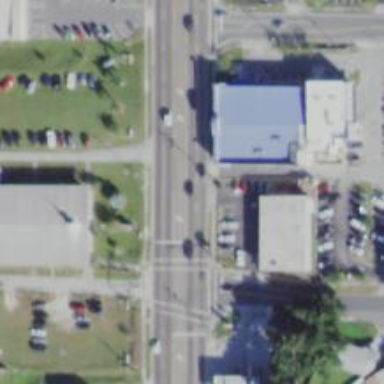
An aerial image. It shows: Unmarked crossing on the road.